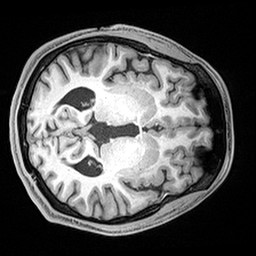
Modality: T1w
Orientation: axial
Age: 23
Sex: male
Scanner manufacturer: siemens
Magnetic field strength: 3 T
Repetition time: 2.4 s
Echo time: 0.00217 s